Question: I can't find that in the settings. Where I can set that in table will show primary keys (PK) like it is showing foreign keys (FK).

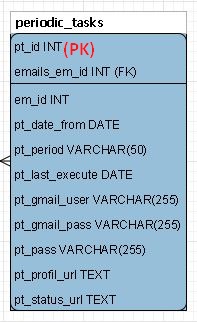
Answer: Showing the (PK) addendum is currently not possible. Better switch to 'Workbench (Default)' object notation (see menu Model). There primary and foreign keys have their own icon.